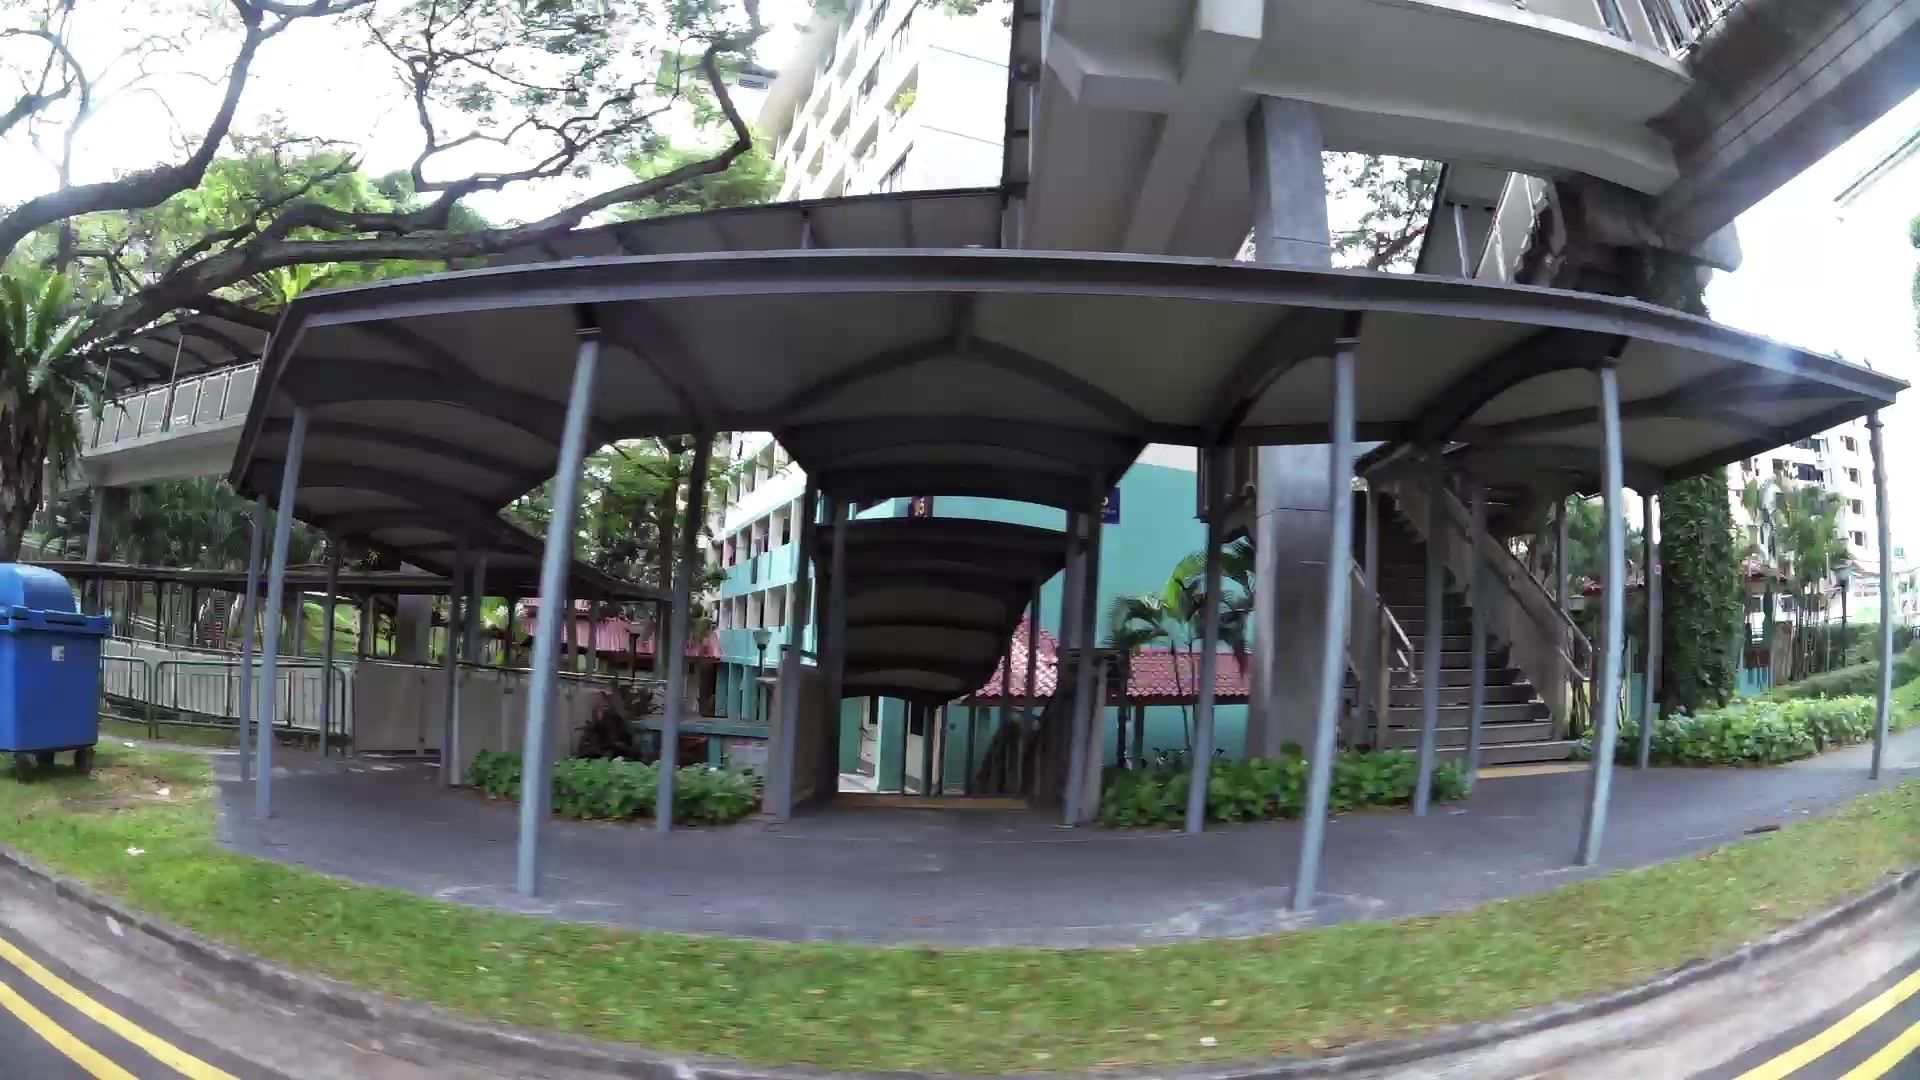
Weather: clear
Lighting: day
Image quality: good
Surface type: cycling surface
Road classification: steps
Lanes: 3
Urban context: urban centre
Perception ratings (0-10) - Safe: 4.74, Lively: 7.81, Beautiful: 4.72, Boring: 1.64, Depressing: 8.16, Wealthy: 3.26